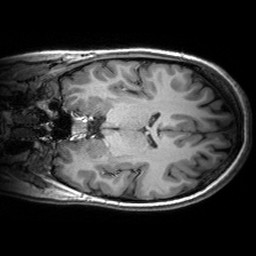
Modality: T1w
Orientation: coronal
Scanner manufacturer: siemens
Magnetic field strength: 3 T
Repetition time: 2.53 s
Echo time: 0.00299 s